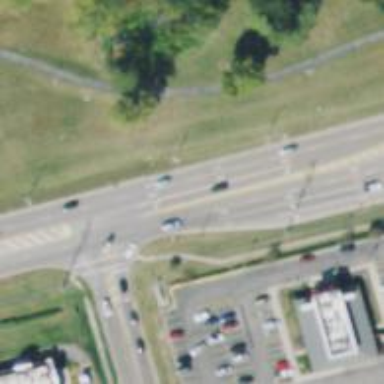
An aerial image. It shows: Primary highway.